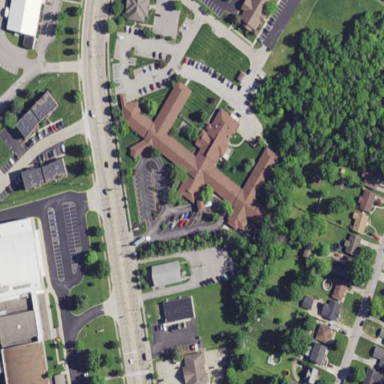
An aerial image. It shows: Building that serves as nursing home.